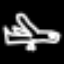
Label: airplane